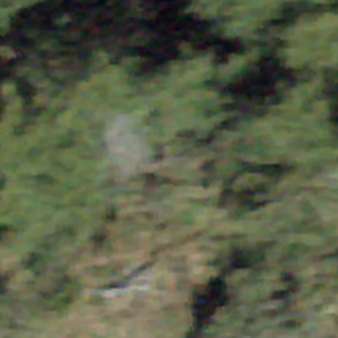
Label: other